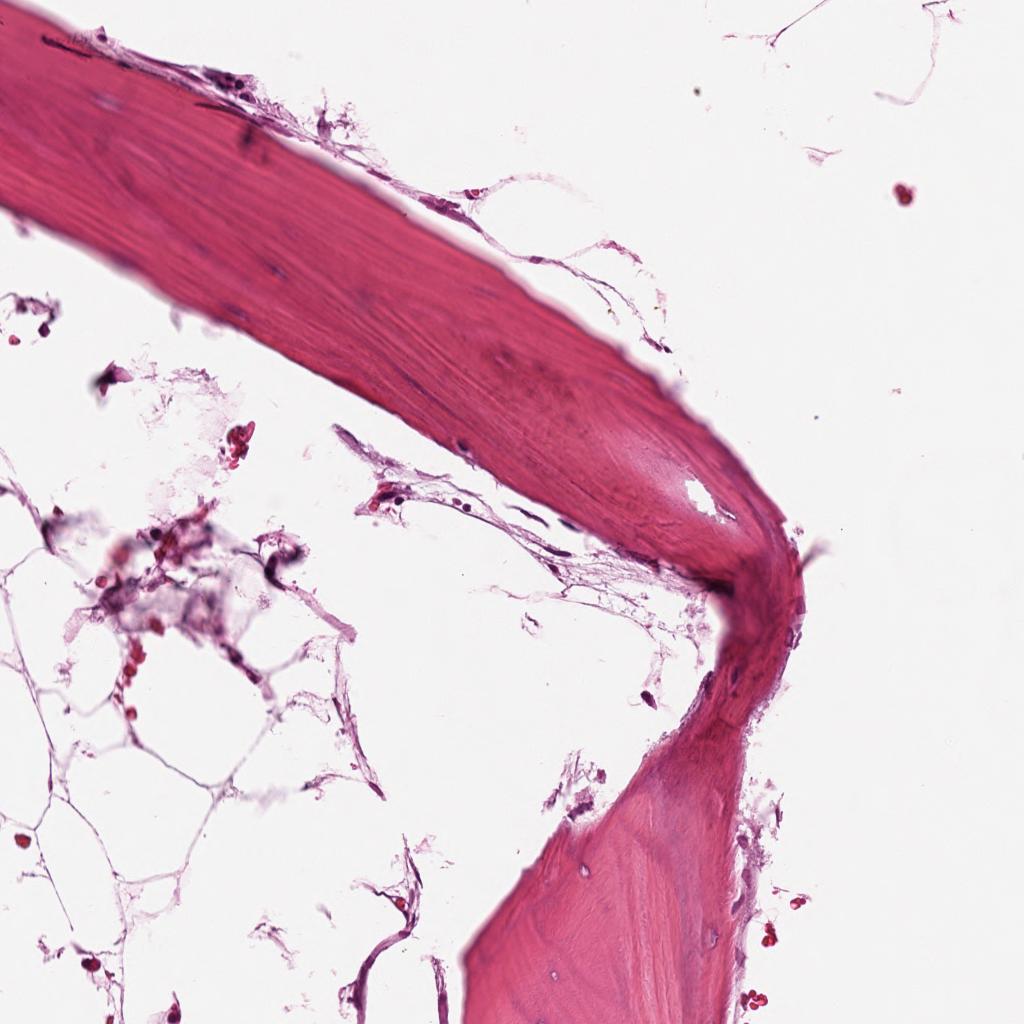
Label: Non-Tumor